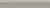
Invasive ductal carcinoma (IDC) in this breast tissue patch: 0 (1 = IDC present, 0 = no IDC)